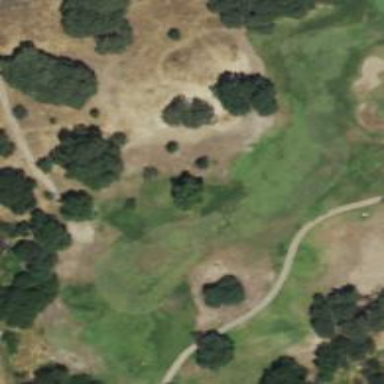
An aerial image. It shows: Scenic golf fairway.